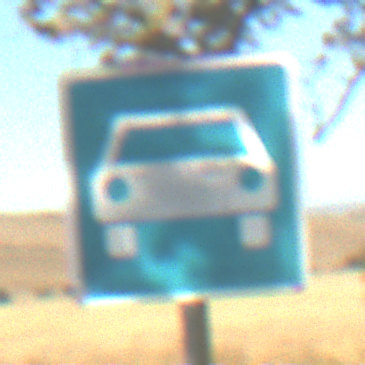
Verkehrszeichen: Kraftfahrstrasse
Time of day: MorningAfternoon
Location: Outdoor (Nature)
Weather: PartlyCloudy
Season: NotSpecified
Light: Natural